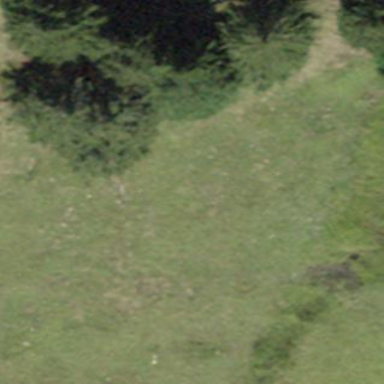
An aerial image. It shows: Forest area.